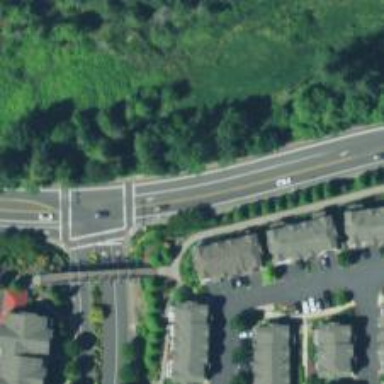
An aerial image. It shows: Secondary road with asphalt surface. There is sidewalk on the left side.